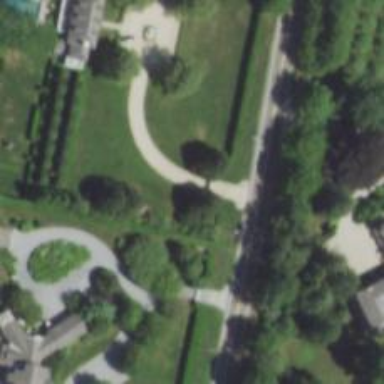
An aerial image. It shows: Driveway leading to service road.